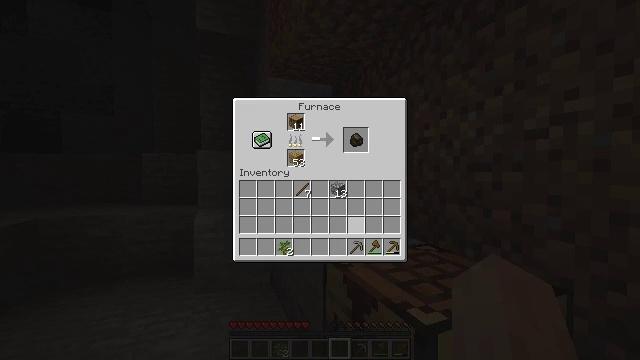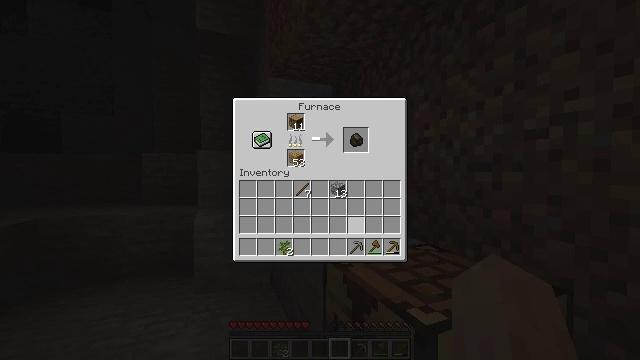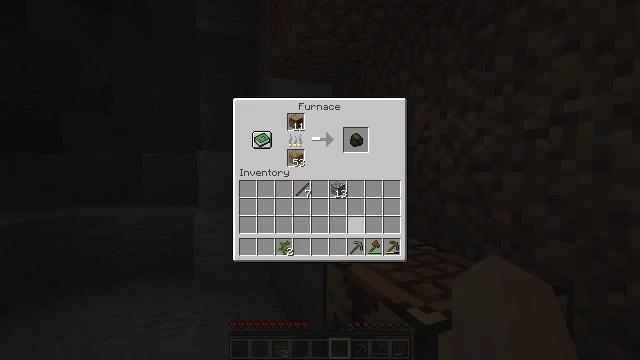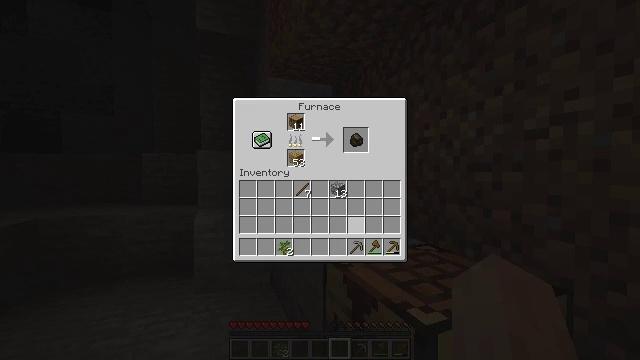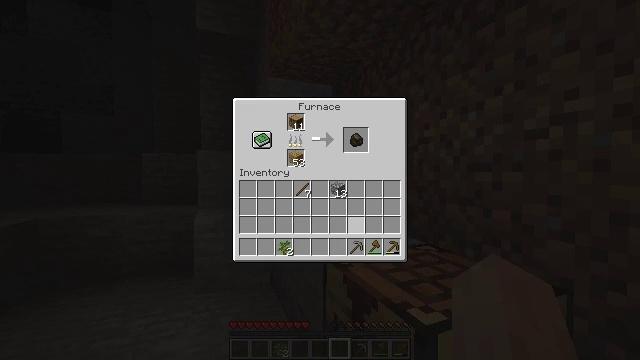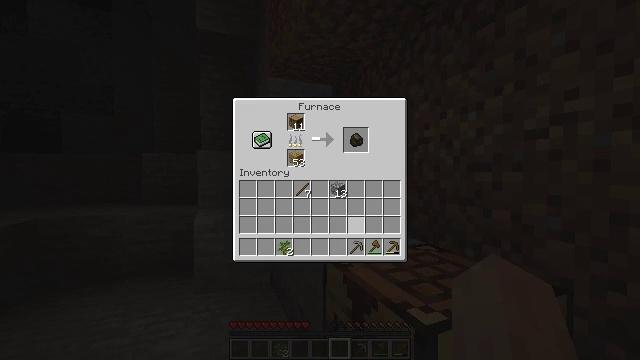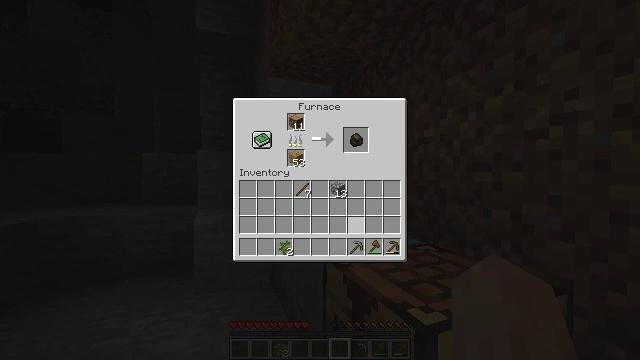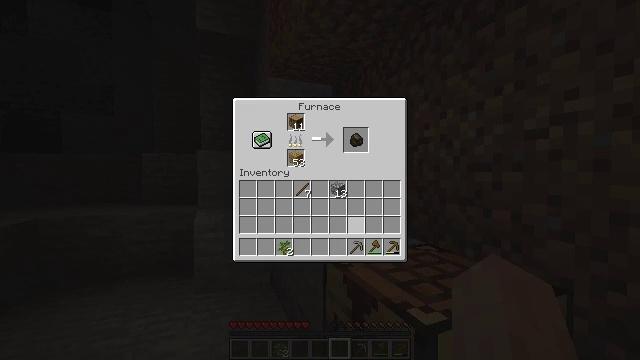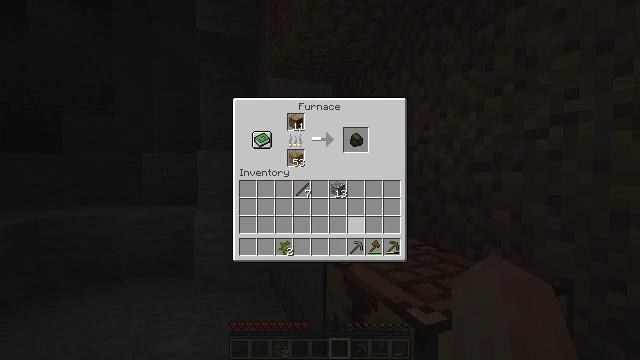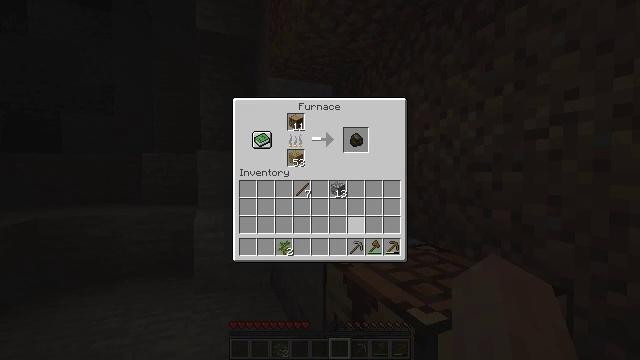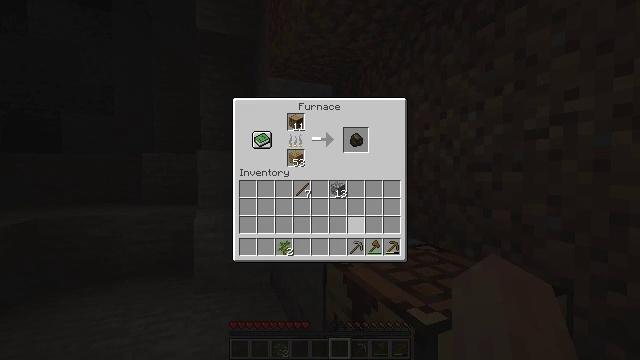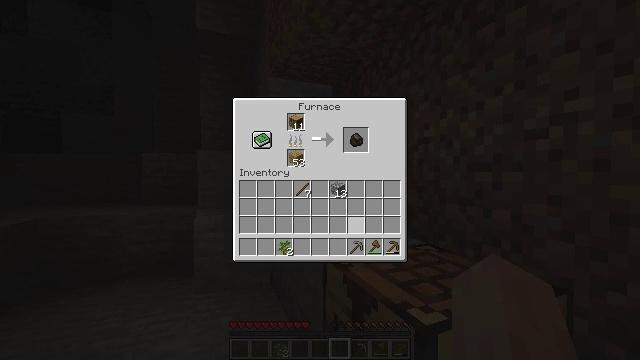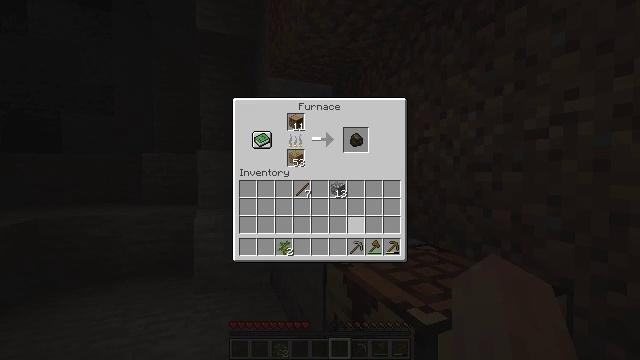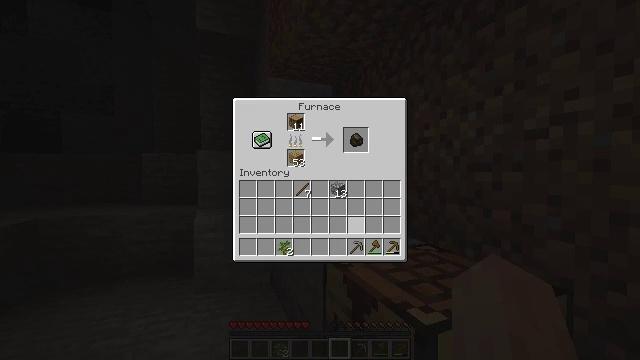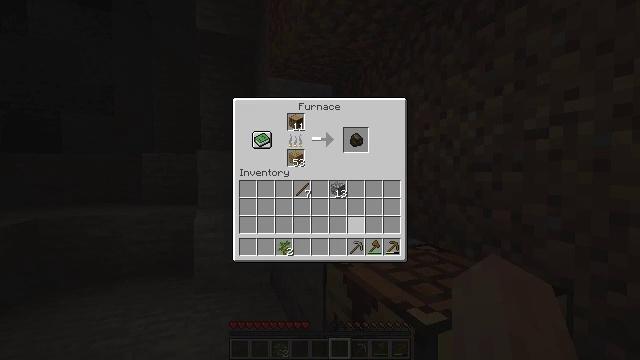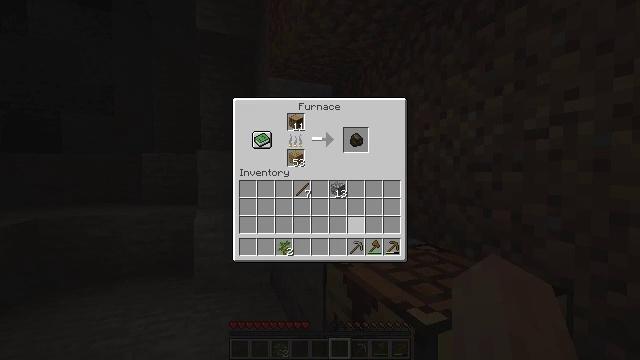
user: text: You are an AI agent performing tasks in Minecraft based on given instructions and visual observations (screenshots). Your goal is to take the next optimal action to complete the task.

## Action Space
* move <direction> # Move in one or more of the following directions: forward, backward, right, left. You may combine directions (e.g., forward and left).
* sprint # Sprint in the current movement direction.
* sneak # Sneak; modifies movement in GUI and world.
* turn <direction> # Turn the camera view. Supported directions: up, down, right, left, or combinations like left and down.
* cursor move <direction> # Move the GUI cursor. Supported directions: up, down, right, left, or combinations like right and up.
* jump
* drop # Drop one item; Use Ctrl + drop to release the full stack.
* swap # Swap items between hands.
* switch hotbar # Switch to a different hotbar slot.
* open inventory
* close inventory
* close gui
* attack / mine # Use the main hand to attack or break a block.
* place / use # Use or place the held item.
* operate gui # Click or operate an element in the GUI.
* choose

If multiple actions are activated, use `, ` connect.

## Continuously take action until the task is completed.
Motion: motion action
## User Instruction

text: Put wood logs in a furnace to craft charcoal.
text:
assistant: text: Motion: no_op
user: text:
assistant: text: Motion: no_op
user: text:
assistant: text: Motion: no_op
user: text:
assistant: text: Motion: no_op
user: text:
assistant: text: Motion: no_op
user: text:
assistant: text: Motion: no_op
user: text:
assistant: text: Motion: no_op
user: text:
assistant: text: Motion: no_op
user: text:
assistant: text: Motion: no_op
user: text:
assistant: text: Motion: no_op
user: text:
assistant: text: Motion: no_op
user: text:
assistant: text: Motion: no_op
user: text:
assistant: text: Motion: no_op
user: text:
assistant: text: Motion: no_op
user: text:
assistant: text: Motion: no_op
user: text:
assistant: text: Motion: no_op
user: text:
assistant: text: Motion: no_op
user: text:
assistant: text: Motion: no_op
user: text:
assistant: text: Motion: no_op
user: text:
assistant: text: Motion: no_op
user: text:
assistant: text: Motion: no_op
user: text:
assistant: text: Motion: no_op
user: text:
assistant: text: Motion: no_op
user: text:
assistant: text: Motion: no_op
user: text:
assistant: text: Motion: no_op
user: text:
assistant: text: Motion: no_op
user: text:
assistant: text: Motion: no_op
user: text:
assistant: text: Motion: no_op
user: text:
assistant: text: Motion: no_op
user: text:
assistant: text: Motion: no_op